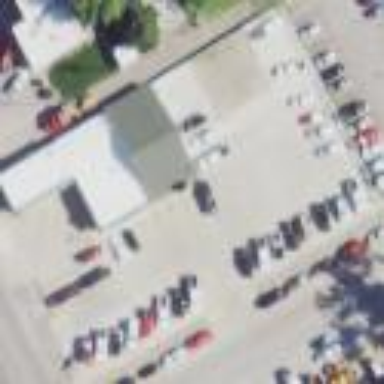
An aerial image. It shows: Parking area.